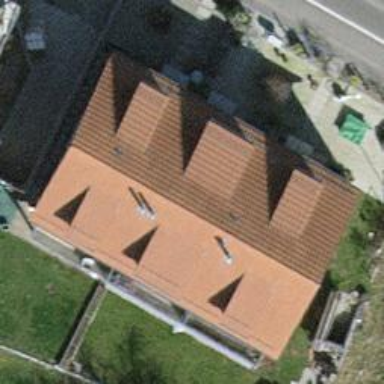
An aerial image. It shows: Garage.